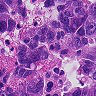
Metastatic tissue present: yes